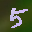
Label: 5